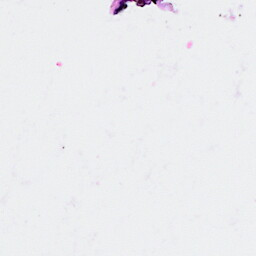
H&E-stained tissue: Breast